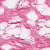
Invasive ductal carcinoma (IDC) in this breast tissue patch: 0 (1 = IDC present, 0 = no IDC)